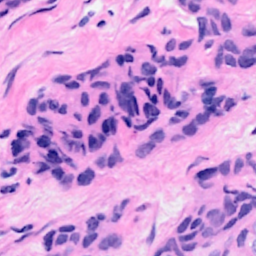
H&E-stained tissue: Breast